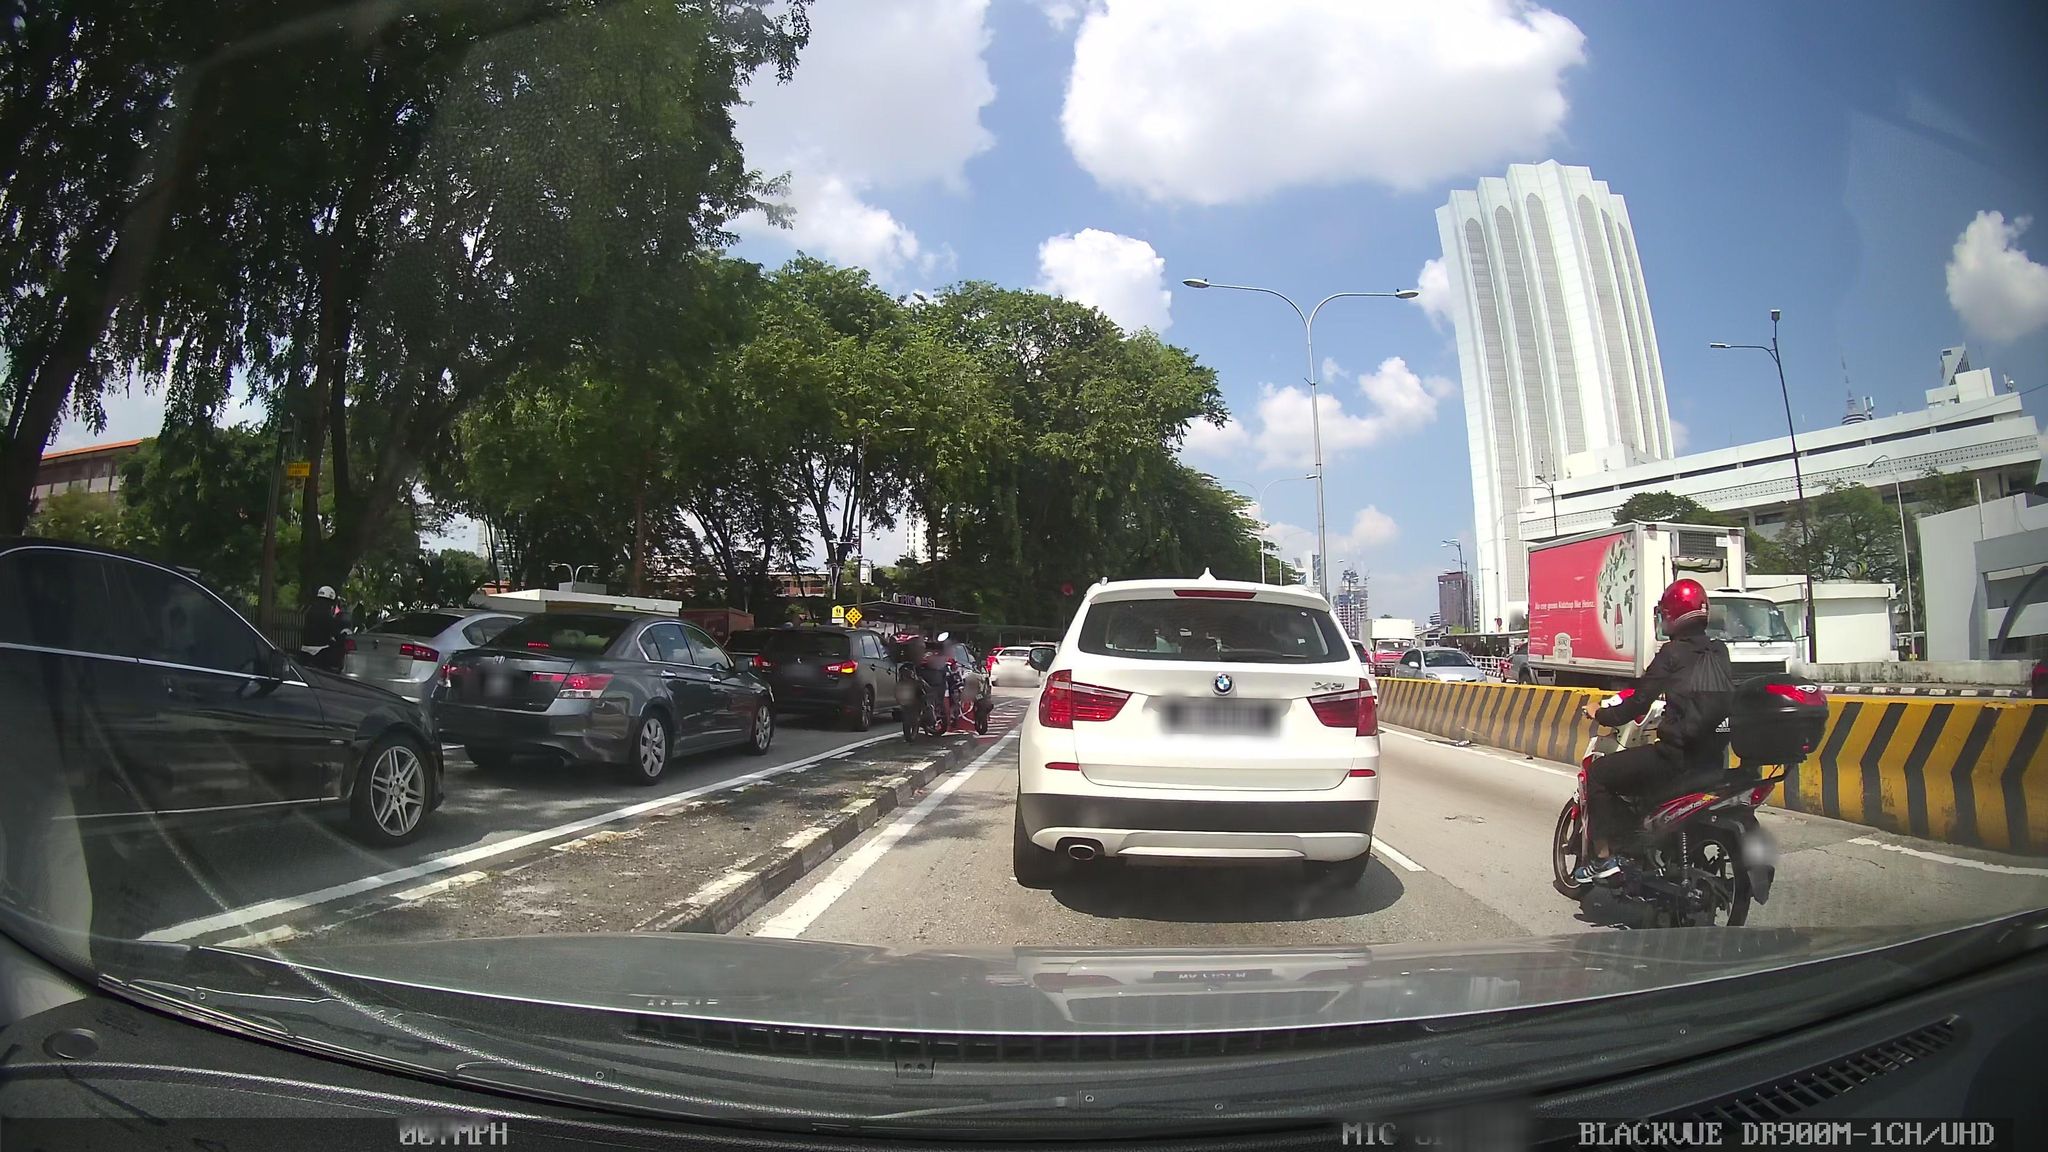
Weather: clear
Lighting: day
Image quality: good
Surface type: driving surface
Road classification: trunk
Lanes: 2
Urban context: urban centre
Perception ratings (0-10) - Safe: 2.9, Lively: 4.79, Beautiful: 0.75, Boring: 5.83, Depressing: 2.34, Wealthy: 1.29